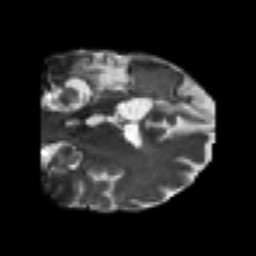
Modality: T2w
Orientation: coronal
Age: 34
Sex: male
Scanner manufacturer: siemens
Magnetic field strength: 3 T
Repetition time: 7.3 s
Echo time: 0.087 s